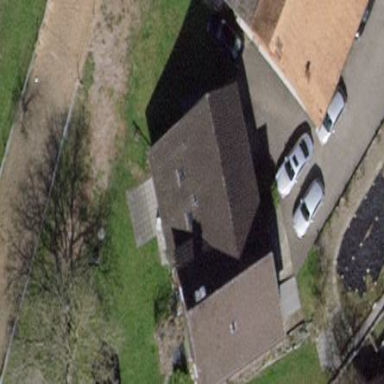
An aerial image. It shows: Simple and straightforward house.